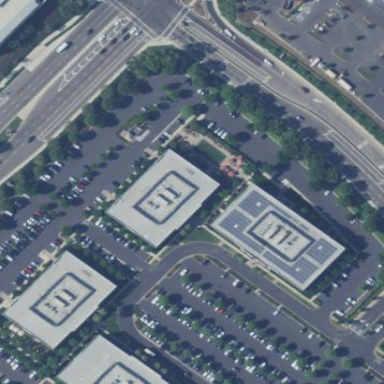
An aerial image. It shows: Office building.